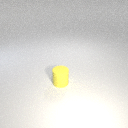
small yellow rubber cylinder